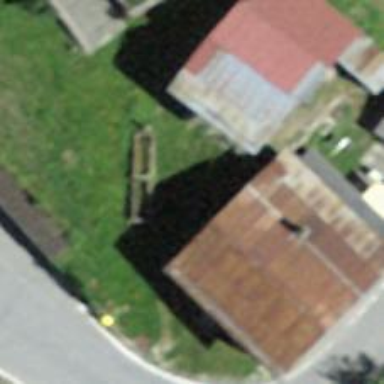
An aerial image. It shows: Post box is visible.